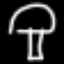
Label: mushroom